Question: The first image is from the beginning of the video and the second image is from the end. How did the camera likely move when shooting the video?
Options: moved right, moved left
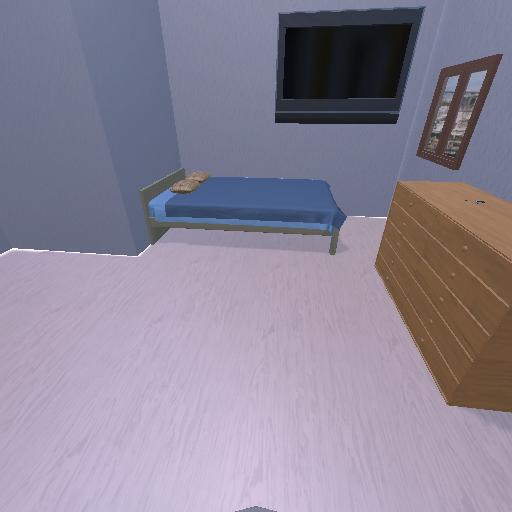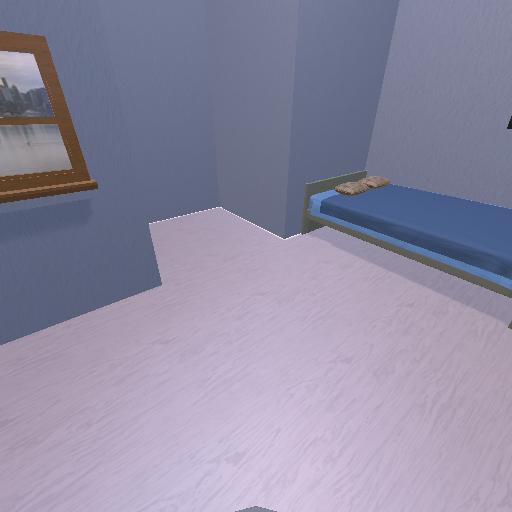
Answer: moved right